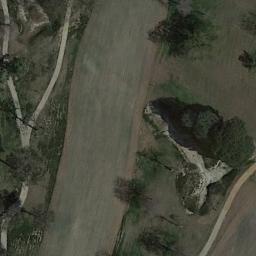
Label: golf_course